Question: In my app I want to parse a weather xml api but exception arises while parsing the URL of the api. Here is screen shot of logcat.

From the logcat observation the exception arises at line 654 and I have 'xr.parse(new InputSource(url.openStream()));' statement at line 654 but, I dont know how solve the issue.You can check the statement in below code. Please help me in this respect. Your response would be highly appreciated. Thanks in advance.
Here is my code.
'''
private void parseWeatherURL(String strURL)
{
try
{
String weatherURL="http://api.worldweatheronline.com/free/v1/weather.ashx?key=476yv2t87x67j5pzb7hbazn6&q=34.25,71.014&cc=yes&num_of_days=5&format=xml";
/* Replace blanks with HTML-Equivalent. */
URL url = new URL(weatherURL.replace(" ", "%20"));
Log.e("Weather", "URL");
/* Get a SAXParser from the SAXPArserFactory. */
SAXParserFactory spf = SAXParserFactory.newInstance();
SAXParser sp = spf.newSAXParser();
Log.e("Weather", "SAX");
/* Get the XMLReader of the SAXParser we created. */
XMLReader xr = sp.getXMLReader();
com.ifahja.weather.WeatherHandler myWeatherHandler = new com.ifahja.weather.WeatherHandler();
xr.setContentHandler(myWeatherHandler);
Log.e("Weather", "Handler");
/* Parse the xml-data our URL-call returned. */
xr.parse(new InputSource(url.openStream()));
//Log.d(TAG, "it's all right");
Log.e("Weather URL", "it's all right");
}
catch(Exception e)
{
Log.e("Problem", "parseWeatherURL()");
e.printStackTrace();
}
}
'''
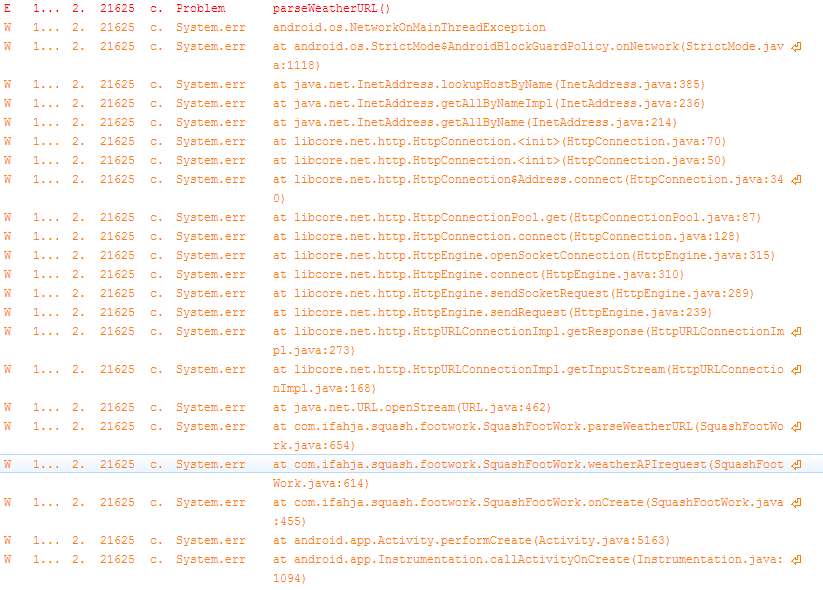
Answer: Are you making a network call outside the UI thread? Because you have NetworkOnMainThreadException...
If not, use an AsyncTask. For example:
Or
You can use . Very simple library, tiny size (25kb), easy to use, and asynchronous. The code will be something like :
'''
AsyncHttpClient client = new AsyncHttpClient();
client.get("http://www.dfsdfsdfsdfsd.com", new AsyncHttpResponseHandler() {
@Override
public void onSuccess(String response) {
// Here is your content !
}
});
'''
Available <URL>.
---
Otherwise, you may want to cut your call into separate call and check for null value
'''
URLConnection urlcon = url.openConnection();
urlcon.setReadTimeout(10000);
InputStream is = urlcon.getInputStream();
'''